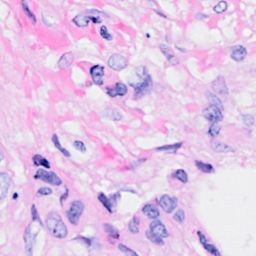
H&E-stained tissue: Breast